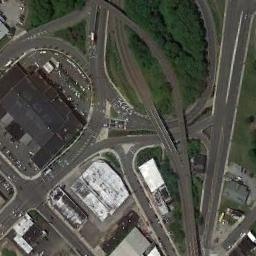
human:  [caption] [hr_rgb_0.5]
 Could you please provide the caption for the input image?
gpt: The overpass is next to some houses and trees .

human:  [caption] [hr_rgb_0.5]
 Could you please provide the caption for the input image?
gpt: The intricated overpasses is over the roads and some buildings are next to the overpass .

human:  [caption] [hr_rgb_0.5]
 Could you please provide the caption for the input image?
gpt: There are several buildings of different shapes beside the overpass .

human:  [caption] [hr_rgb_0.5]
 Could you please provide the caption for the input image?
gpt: An overpass is bent into two circles .

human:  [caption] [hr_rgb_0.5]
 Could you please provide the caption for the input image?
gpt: There are some green trees and buildings beside the overpass .